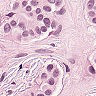
Metastatic tissue present: yes